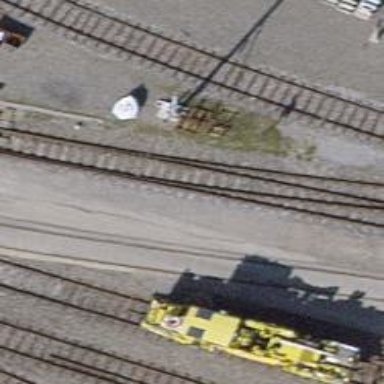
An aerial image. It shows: Railway switch.